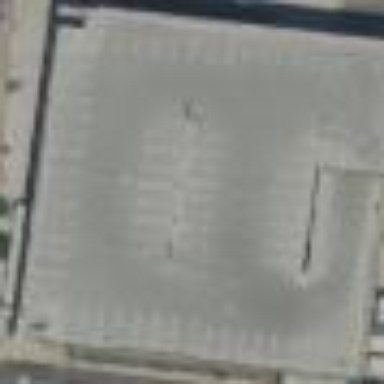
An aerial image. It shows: Multi-storey parking building with flat roof. It serves as park and ride facility.